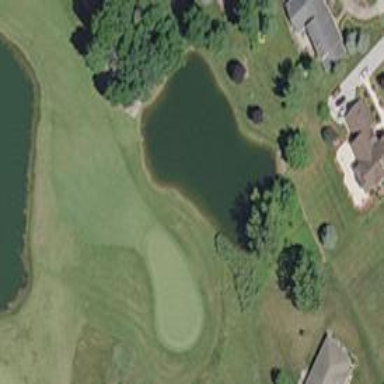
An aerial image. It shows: Water hazard in golf course. The hazard is natural water feature.